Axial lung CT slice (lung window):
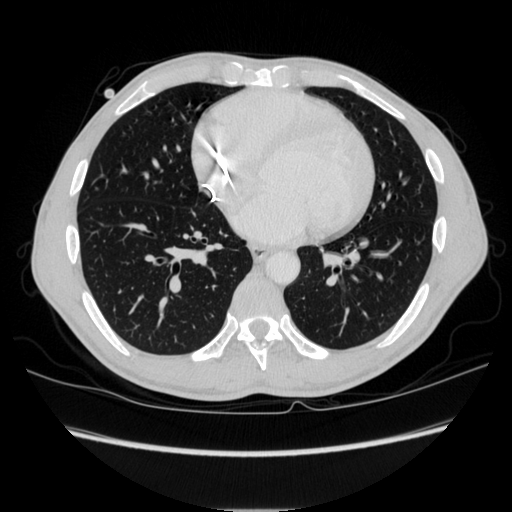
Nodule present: no